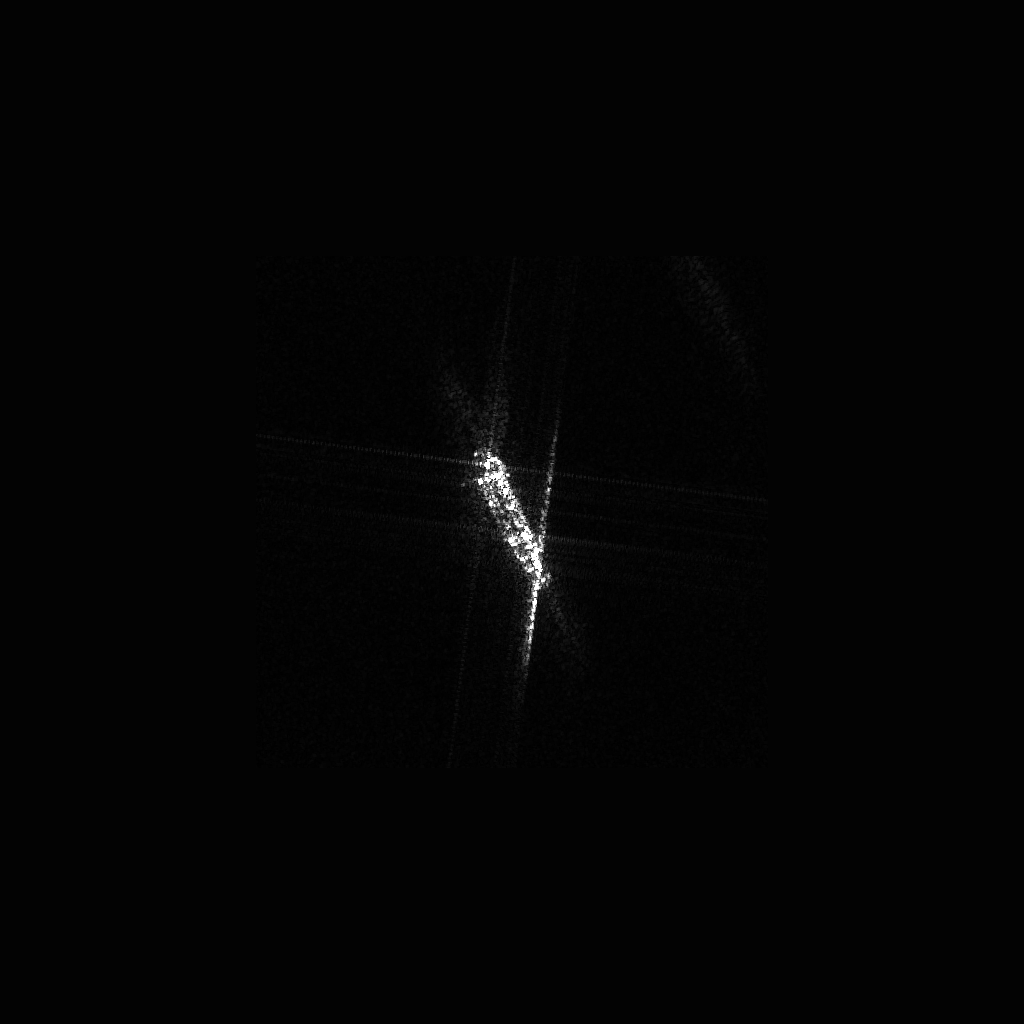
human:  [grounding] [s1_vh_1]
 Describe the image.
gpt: In the satellite image, there is  <ref>1 large cell-container </ref> <box>[[41, 48, 57, 53, 64]]</box> located at center.